Question: In my app I want to access contacts from the phone and fill the form with some data getting from the contact. When I am trying to run the Intent, I can see the list of contacts in my phone but it doesn't send any data back and onActivityResult is not being called. Can someone please help me as I am a beginner in android programming.
Here is part of my code :
On click event of a button called 'Contacts'
'''
btn_contacts.setOnClickListener(new View.OnClickListener() {
@Override
public void onClick(View v) {
@SuppressWarnings("deprecation")
Intent intent = new Intent(Intent.ACTION_PICK,ContactsContract.Contacts.CONTENT_TYPE);
startActivityForResult(intent, PICK_CONTACT);
}
});
'''
In onActivityResult in the same activity.
'''
@Override
protected void onActivityResult(int requestCode, int resultCode, Intent data) {
// TODO Auto-generated method stub
Log.e("REcAddress","in activity result");
super.onActivityResult(requestCode, resultCode, data);
if(data!=null){
Log.e("REcAddress","hey");
}
if(requestCode == PICK_CONTACT && resultCode == RESULT_OK){
Uri contactData = data.getData();
Log.e("REcAddress",contactData.toString());
Cursor c = getContentResolver().query(contactData, null, null, null, null);
if(c.moveToFirst()){
String name = c.getString(c.getColumnIndex(ContactsContract.Contacts.DISPLAY_NAME));
Log.e("REcAddress",name);
edt_rec_name.setText(name);
}
}
}
'''
I have also attached an image to show the layout of the activity. I want to fill in as many details I can from contacts in the form. There is no error in Logcat too. Please, guide me.
Thanks.
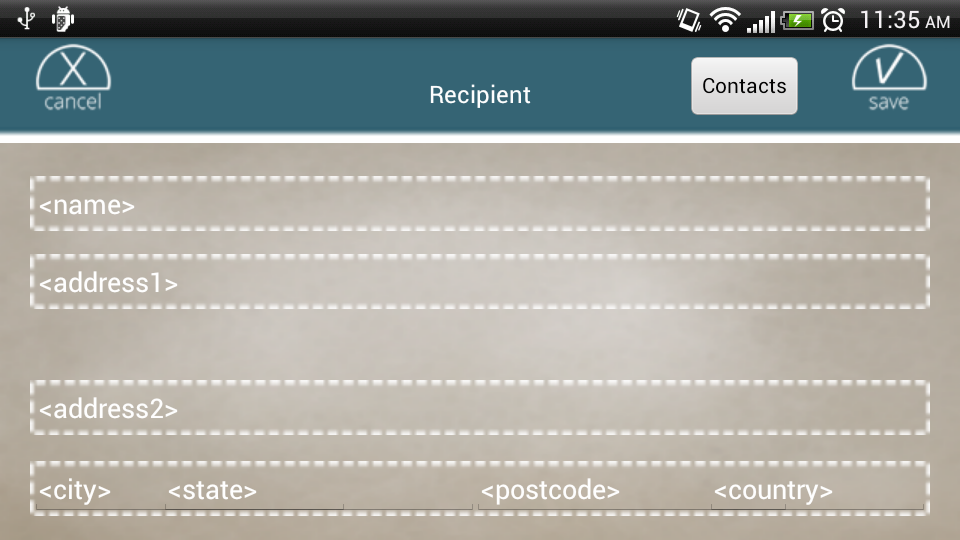
Answer: first add permissions:
'''
<uses-permission android:name="android.permission.READ_CONTACTS" />
'''
then call intent on to pick contact on button click
'''
import android.app.Activity;
import android.content.Intent;
import android.os.Bundle;
import android.provider.ContactsContract;
import android.view.Menu;
import android.view.View;
import android.widget.Button;
import android.widget.TextView;
public class MainActivity extends Activity {
private static int PICK_CONTACT = 0;
@Override
protected void onCreate(Bundle savedInstanceState) {
super.onCreate(savedInstanceState);
setContentView(R.layout.activity_main);
Button pick = (Button) findViewById(R.id.butpick);
pick.setOnClickListener(new View.OnClickListener() {
@Override
public void onClick(View v) {
// TODO Auto-generated method stub
pickContact();
}
});
}
private void pickContact() {
//you have used CONTENT_TYPE and here should be CONTENT_URI
Intent intent = new Intent(Intent.ACTION_PICK,
ContactsContract.Contacts.CONTENT_URI);
startActivityForResult(intent, PICK_CONTACT);
}
@Override
protected void onActivityResult(int requestCode, int resultCode, Intent data) {
super.onActivityResult(requestCode, resultCode, data);
switch(reqCode)
{
case (PICK_CONTACT):
if (resultCode == Activity.RESULT_OK)
{
Uri contactData = data.getData();
Cursor c = managedQuery(contactData, null, null, null, null);
if (c.getCount() > 0) {
while (c.moveToNext()) {
String name=c.getString(c.getColumnIndex(ContactsContract.Contacts.DISPLAY_NAME));
edt_rec_name.setText(name);
}
}
}
}
'''